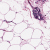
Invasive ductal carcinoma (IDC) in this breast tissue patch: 0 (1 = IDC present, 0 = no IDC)